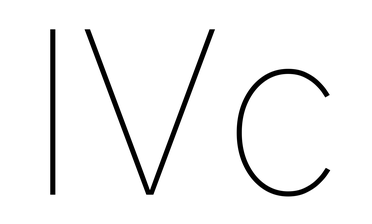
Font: Inter_Thin